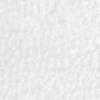
Label: no_change